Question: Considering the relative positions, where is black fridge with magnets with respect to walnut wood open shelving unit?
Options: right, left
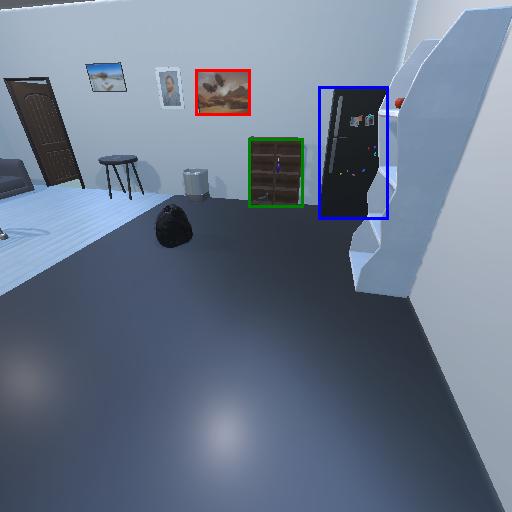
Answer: right